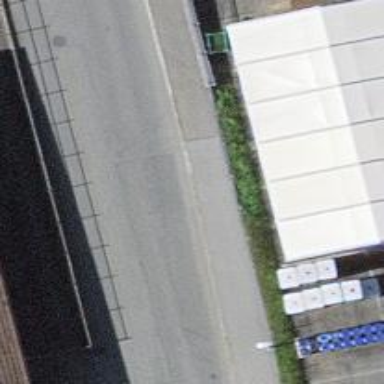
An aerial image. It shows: Sidewalk.